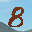
Label: 8